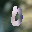
Label: 0